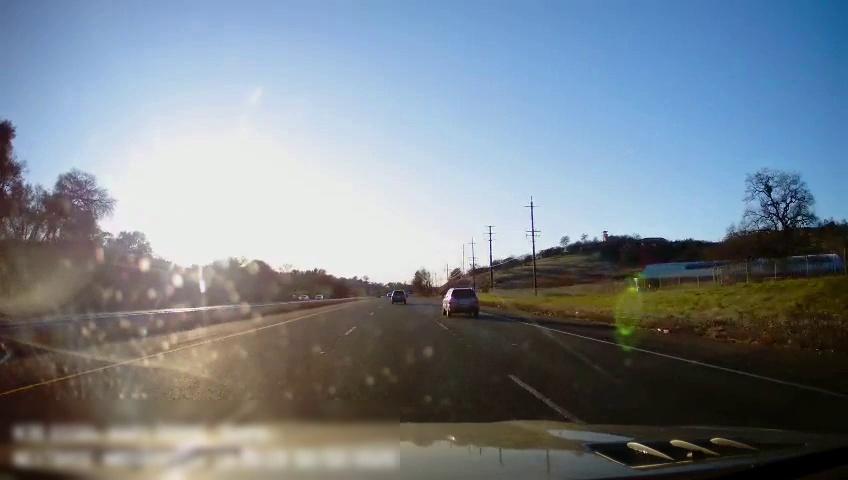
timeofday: Day
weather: Sunny
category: Drivable Space
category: Drivable Space
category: Vehicles | Car
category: Vehicles | Car
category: Vehicles | Car
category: Lanes | Alternate Lane
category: Lanes | Current Lane
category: Lanes | Current Lane
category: Lanes | Alternate Lane